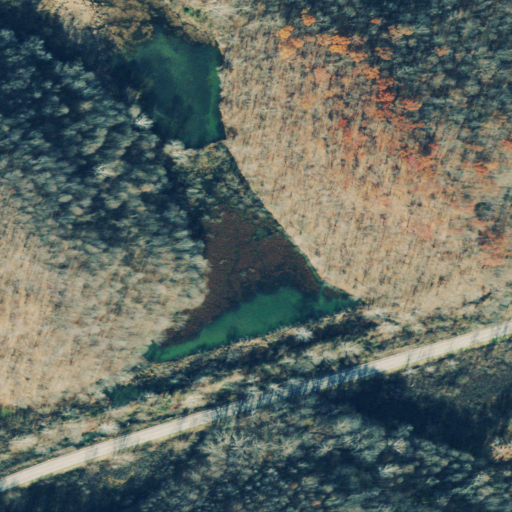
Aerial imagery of valley in Ohio named Diamond Hollow containing deciduous forest, open water, open development, woody wetlands, low intensity development, mixed forest, herbaceous wetlands, medium intensity development, and grassland